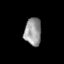
Tissue: skin
Cell type: Epithelial cells
Senescence score: 0.1486
Nuclear area (px): 458
Mean DAPI intensity: 151.583